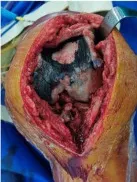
(F) Image showing pigmentation on the articular surface of the femur.
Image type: medical_photograph (other_medical_photograph)